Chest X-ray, PA view. Patient: 55 years old, sex F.
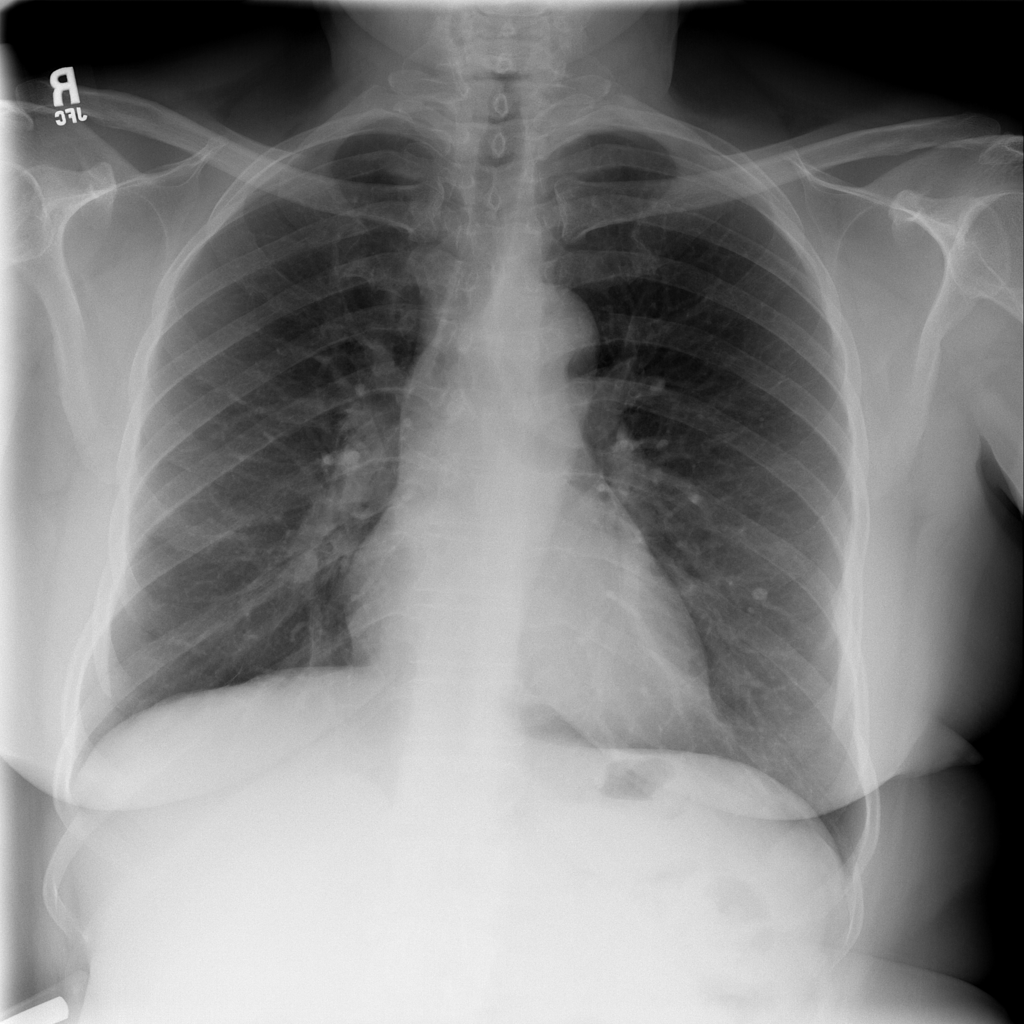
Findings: No Finding